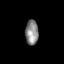
Tissue: lung
Cell type: Epithelial cells
Senescence score: 0.205
Nuclear area (px): 325
Mean DAPI intensity: 133.775